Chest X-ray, AP view. Patient: 66 years old, sex F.
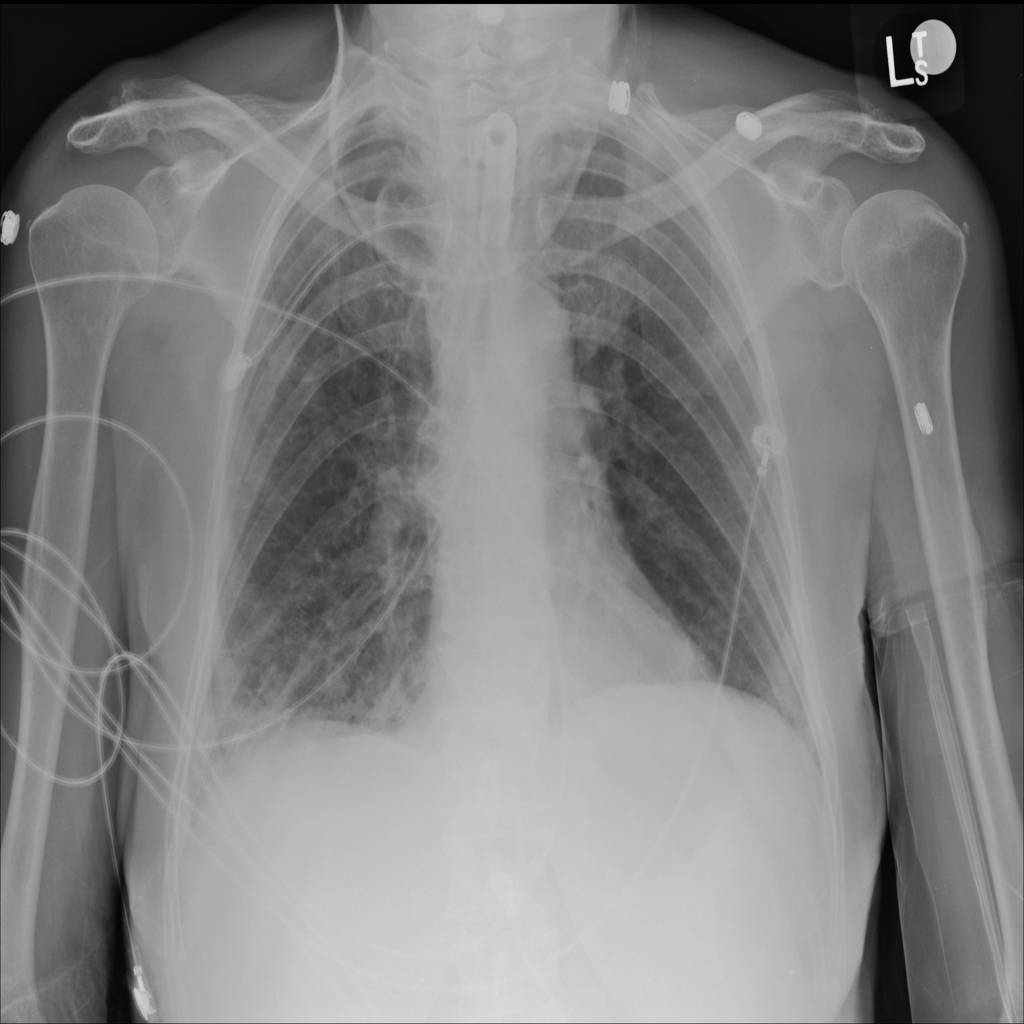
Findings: Atelectasis